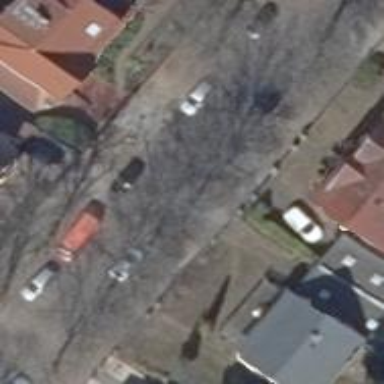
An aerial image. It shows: Residential road with sidewalks on both sides.